Question: I want to do the following;

When you click on the pictures, you want to play audio files. I looked at examples from the internet but could not find an answer. How can I do this?
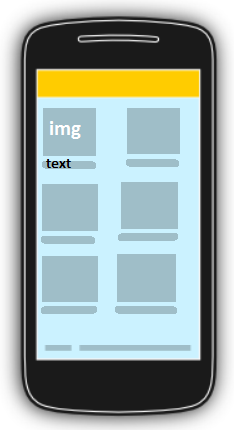
Answer: here is the code
'''
playButton = (ImageButton)findViewById(R.id.imageButton1);
MediaPlayer mysong = MediaPlayer.create(this, R.raw.song);
playbutton.setOnClickListener(new OnClickListener() {
@Override
public void onClick(View arg0) {
mysong.start();
}
});
'''